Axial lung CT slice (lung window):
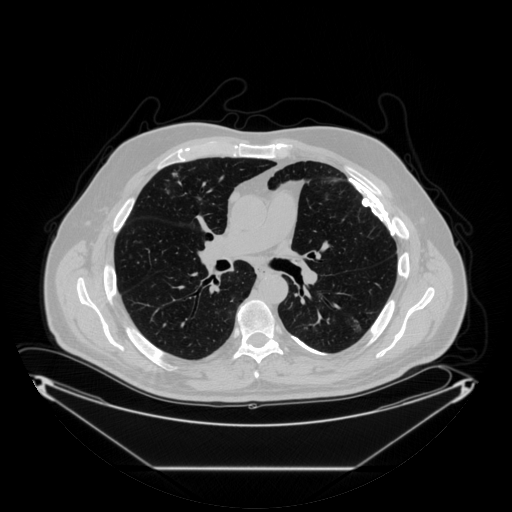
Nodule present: yes
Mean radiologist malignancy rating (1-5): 2.5